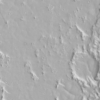
Label: not_dusty